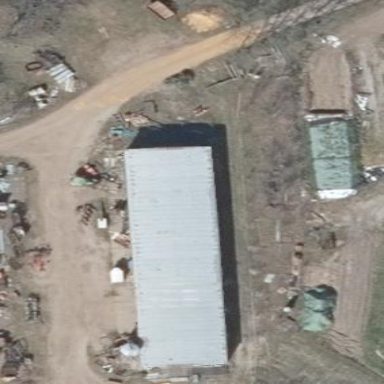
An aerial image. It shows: Farmyard area.